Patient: sex M, age 83
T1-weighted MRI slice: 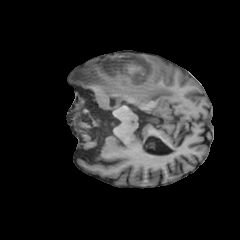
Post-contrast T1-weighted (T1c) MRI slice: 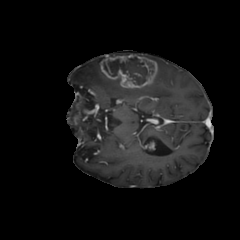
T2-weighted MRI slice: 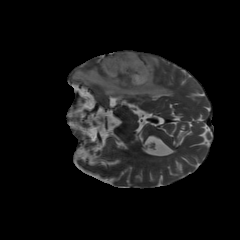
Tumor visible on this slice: yes
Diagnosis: Glioblastoma, IDH-wildtype
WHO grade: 4